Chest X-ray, PA view. Patient: 58 years old, sex F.
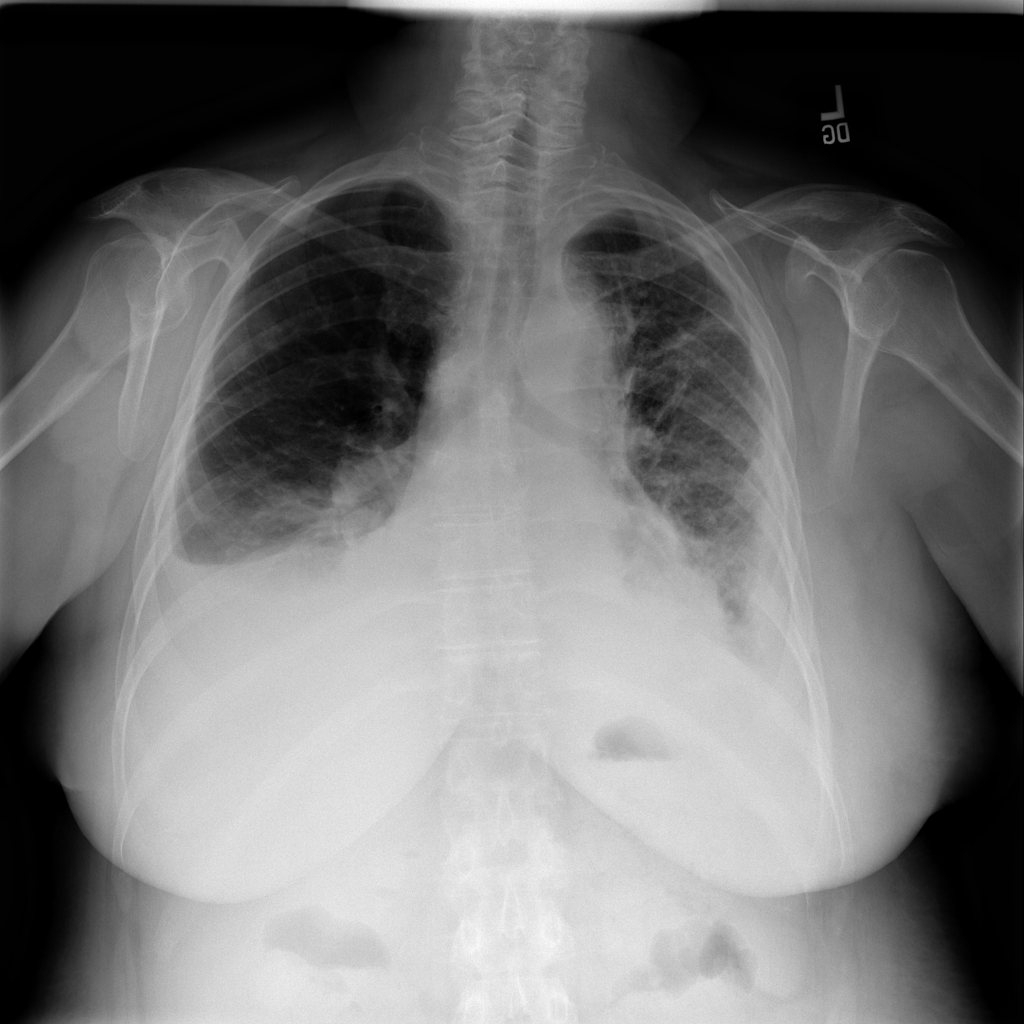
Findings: Pleural_Thickening